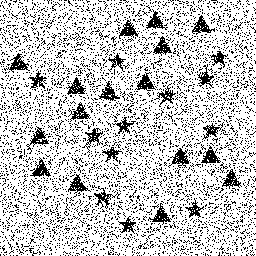
Squares: 0
Triangles: 16
Stars: 12
Total shapes: 28